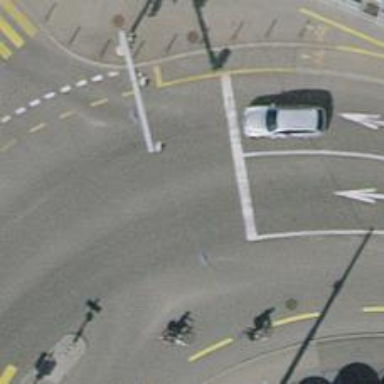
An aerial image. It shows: Asphalt cycleway.